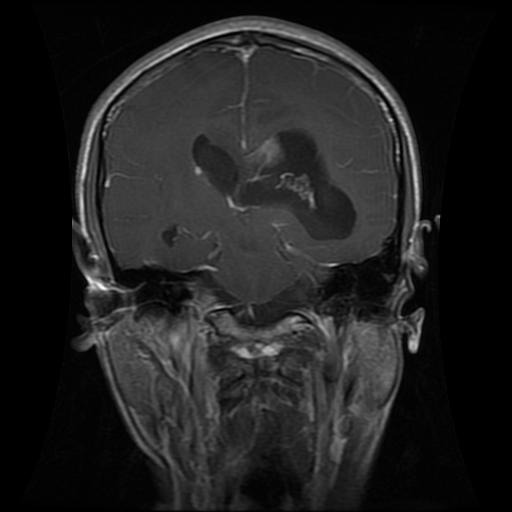
Label: glioma